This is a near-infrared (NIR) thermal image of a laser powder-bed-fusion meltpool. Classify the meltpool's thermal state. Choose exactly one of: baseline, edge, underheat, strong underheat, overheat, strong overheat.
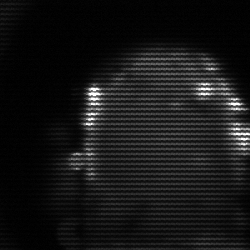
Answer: baseline